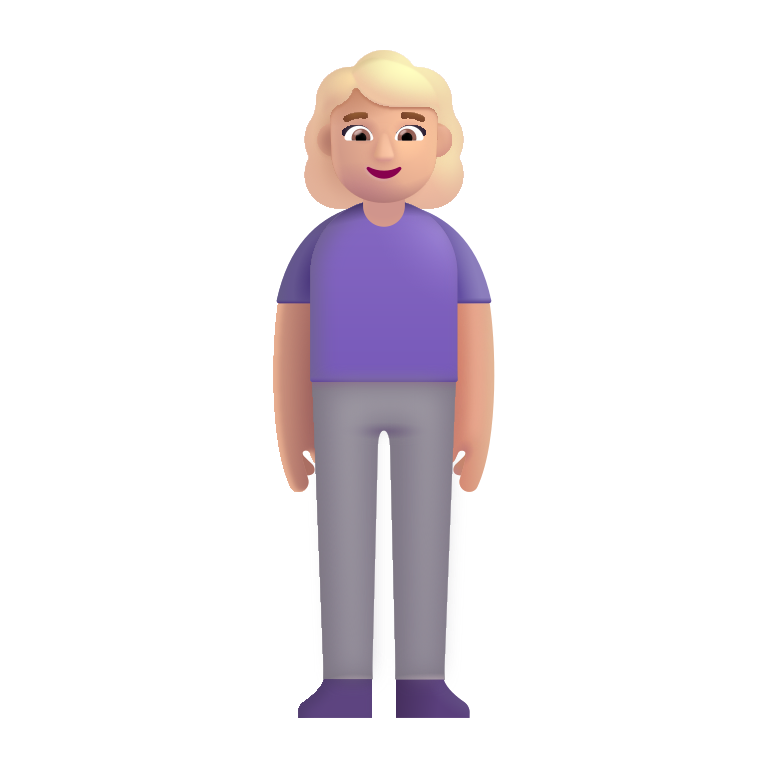
woman standing color  light